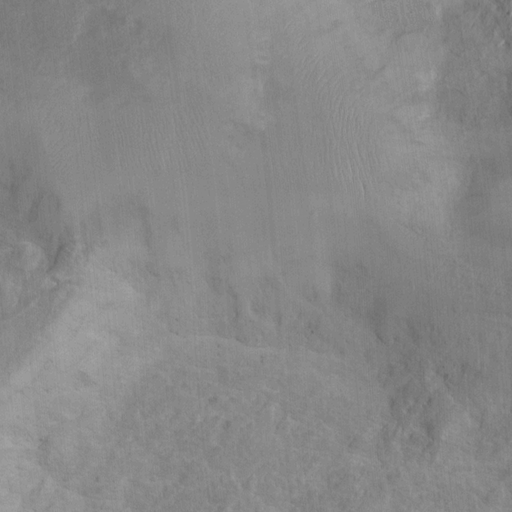
Objects detected: cone